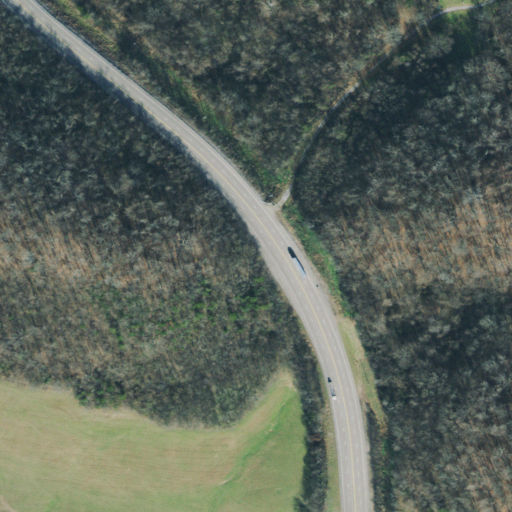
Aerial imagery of gap in Tennessee named Bagley Gap containing deciduous forest, pasture, mixed forest, low intensity development, medium intensity development, and open development